Question: when i hover over my navbar at some places a menu dropdown, that menu has his own background color. at the bottom of the dropdown menu there is always a part from the navbar background visible, how can i get rid of this? also how can i make the color of the navbar take in the whole size of the screen?

'''
/*Navigation bar*/
.wrap{
width: 100%;
margin: 0;
padding: 0;
position: absolute;
}
.navbar{
margin: 0;
padding: 0;
overflow: auto;
width: 100%;
}
.navbar li{
display: inline-block;
position: relative;
width: 120px;
padding: 10px 0px;
float: left;
color: white;
font-size: 16px;
cursor: pointer;
text-align: center;
background-color: #101010;
}
.navbar li a{
text-decoration: none;
color: white;
}
.navbar li ul{
padding-top: 10px;
}
.drop-content li:hover{
transition-property: background-color;
transition-delay: 0.1s;
transition-duration: 1s;
background-color: #e60000;
height: auto;
}
.drop-content li{
text-align: left;
background-color: #003566;
color: white;
padding: 10px;
margin: 0;
box-shadow: 0px 1px 0px 1px hsl(0, 0%, 15%);
}
/* dropdown menu */
.drop-content{
margin: 0;
padding: 0;
position: relative;
display: none;
text-align: left;
}
.navbar li:hover .drop-content{
display: block;
}
'''
'''
<div class="wrap">
<ul class="navbar">
<li><a href="#">Home</a></li>
<li>Link 1
<ul class="drop-content">
<li>Link 1</li>
<li>Link 2</li>
<li>Link 3</li>
<li>Link 4</li>
</ul>
</li>
<li>Link 2
<ul class="drop-content">
<li>Link 1</li>
<li>Link 2</li>
<li>Link 3</li>
<li>Link 4</li>
</ul>
</li>
<li>Link 3
<ul class="drop-content">
<li>Link 1</li>
<li>Link 2</li>
<li>Link 3</li>
<li>Link 4</li>
</ul>
</li>
<li>Link 4</li>
<li>Link 5</li>
<li>Link 6</li>
<li><a href="#">Link 7</a></li>
<li><a href="#">Link 8</a></li>
</ul>
</div>
'''
can you also tell me how i can make it little bit more simpler? cause i think i used to many css on it
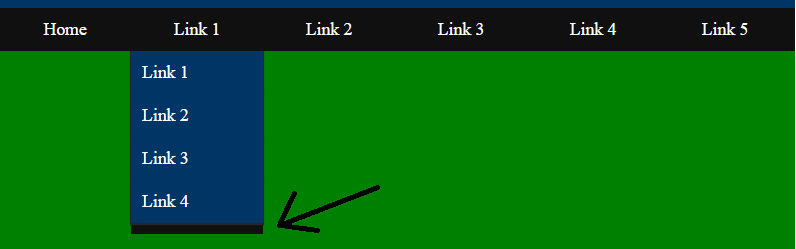
Answer: Set a height of 'navbar' and the background on it, not on li.
'''
.navbar {
margin: 0;
padding: 0;
background-color: #101010;
display: inline-block;
height: 45px;
}
'''
Remove the background from li. You're done.
'''
.navbar li {
display: inline-block;
position: relative;
width: 120px;
padding: 10px 0px;
float: left;
color: white;
font-size: 16px;
cursor: pointer;
text-align: center;
}
'''